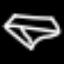
Label: diamond